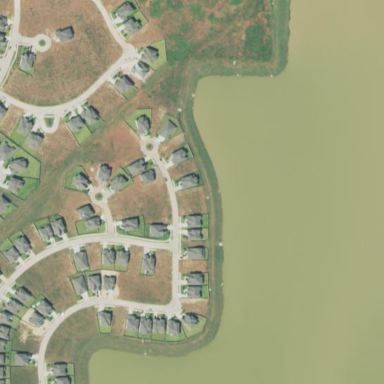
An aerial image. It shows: Retention basin with water.